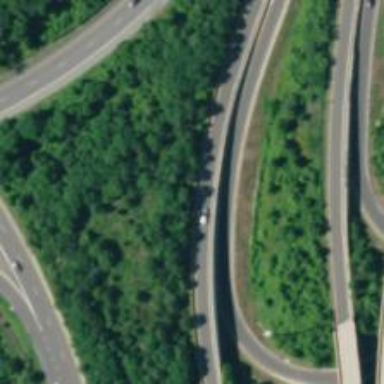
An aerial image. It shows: Motorway link.